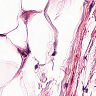
Metastatic tissue present: no